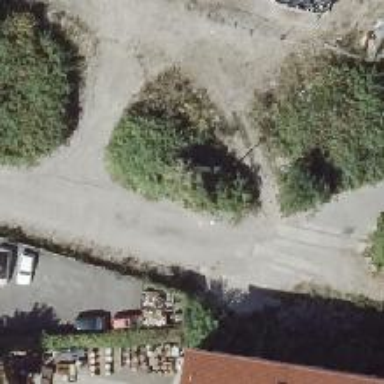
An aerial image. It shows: Disused railway spur.